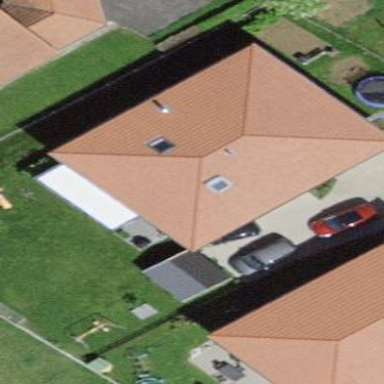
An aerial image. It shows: Residential house.